Aerial crown-view tile of a tropical tree (Barro Colorado Island, Panama), acquired 20240813:
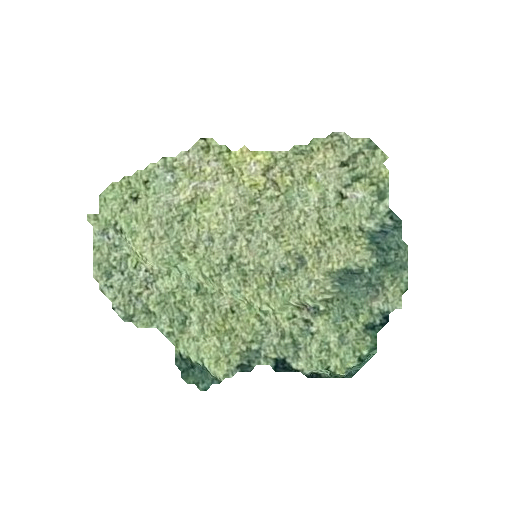
Species: Luehea seemannii
GBIF accepted scientific name: Luehea seemannii
Crown area: 92.255 m²